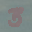
Label: 3